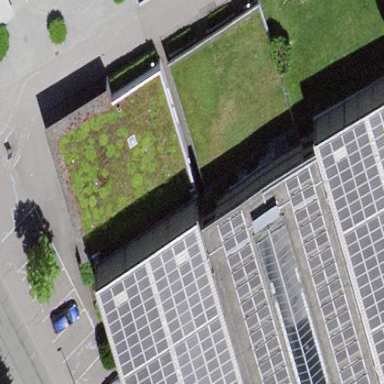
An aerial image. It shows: View of roof of building.